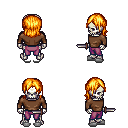
a pixel art fantasy rpg character, male body template, skeleton, brown long-sleeve shirt, magenta pants, light blonde long bangs hairstyle, white slippers, dagger, four views (front, back, left, right), 2x2 character sprite sheet, small pixel art, hard edges, no anti-aliasing